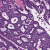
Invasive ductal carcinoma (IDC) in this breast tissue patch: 1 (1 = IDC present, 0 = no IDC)